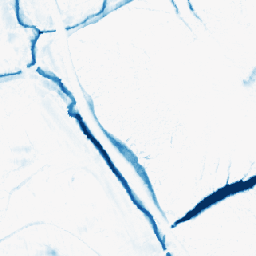
Category: morphological
Decomposition family: morphological_ellipse
Decomposition parameters: operation: closing
width: 20
height: 10
Upsampling method: area
Upsampling parameters: scale: 8
Upsampling scale: 8